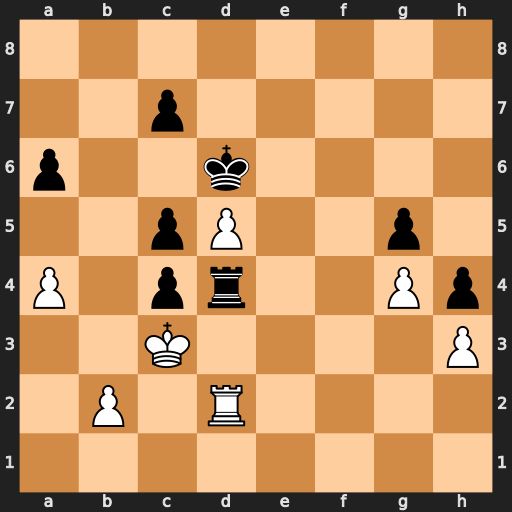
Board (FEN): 8/2p5/p2k4/2pP2p1/P1pr2Pp/2K4P/1P1R4/8
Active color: w
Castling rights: -
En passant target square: -
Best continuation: Rxd4 cxd4+ Kxd4 c3 bxc3